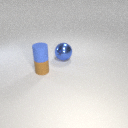
small blue rubber cylinder above small brown rubber cylinder